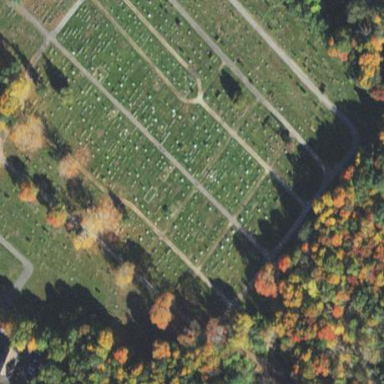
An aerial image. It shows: Cemetery with historic significance.